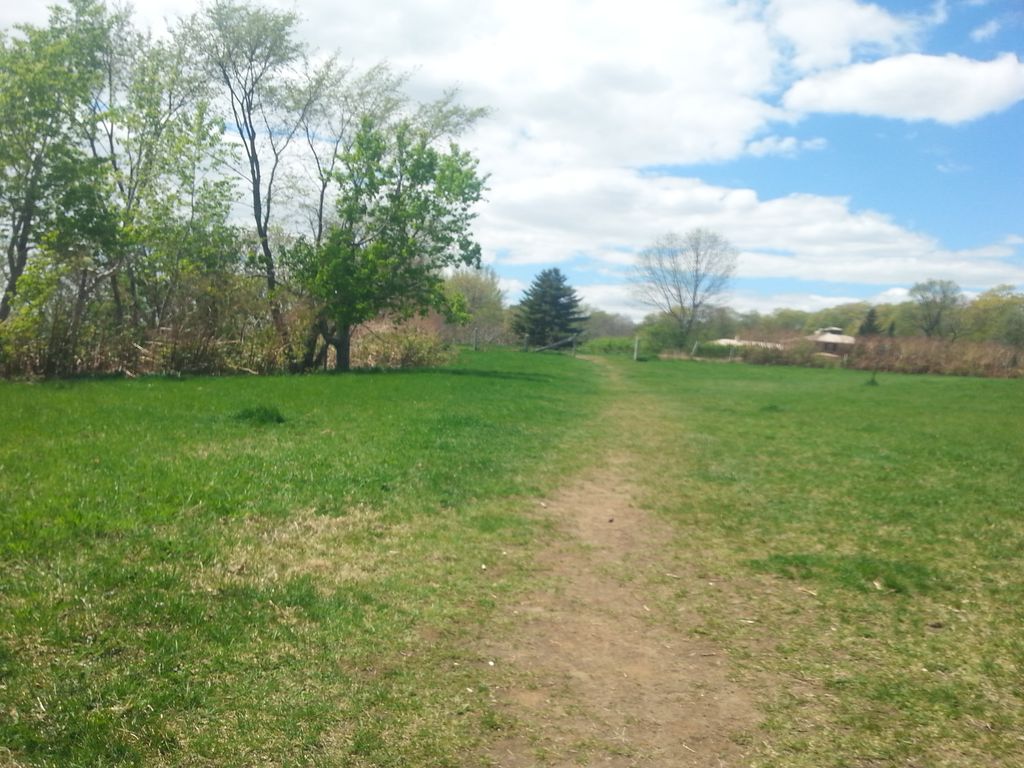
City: quebec_city